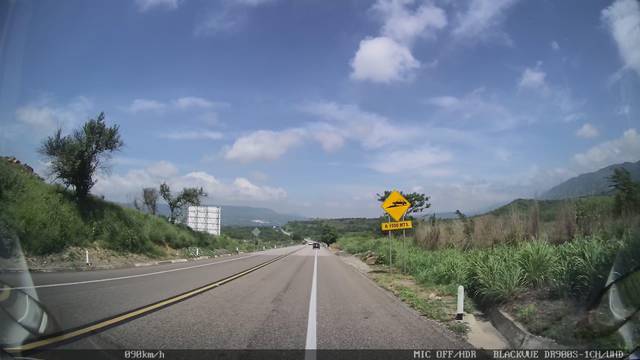
Region: Mexico
Coordinates: 16.728, -92.992